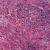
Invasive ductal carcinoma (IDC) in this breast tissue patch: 1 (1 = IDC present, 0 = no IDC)